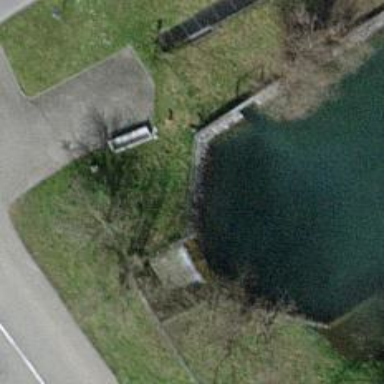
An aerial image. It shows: Fountain.